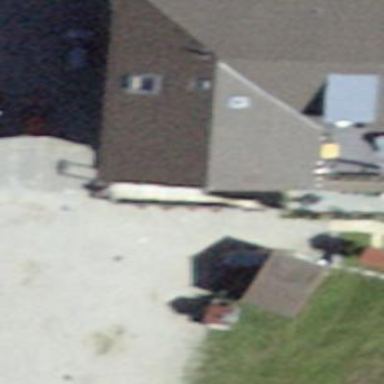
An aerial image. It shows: Cafe building.